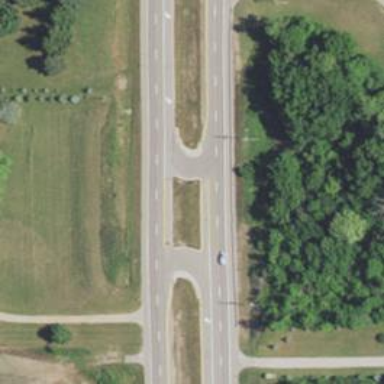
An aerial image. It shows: Primary link road with asphalt surface.